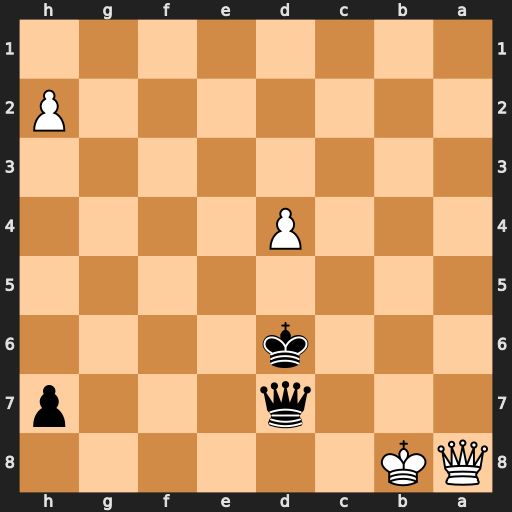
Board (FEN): QK6/3q3p/3k4/8/3P4/8/7P/8
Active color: b
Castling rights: -
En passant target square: -
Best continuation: Qc7#